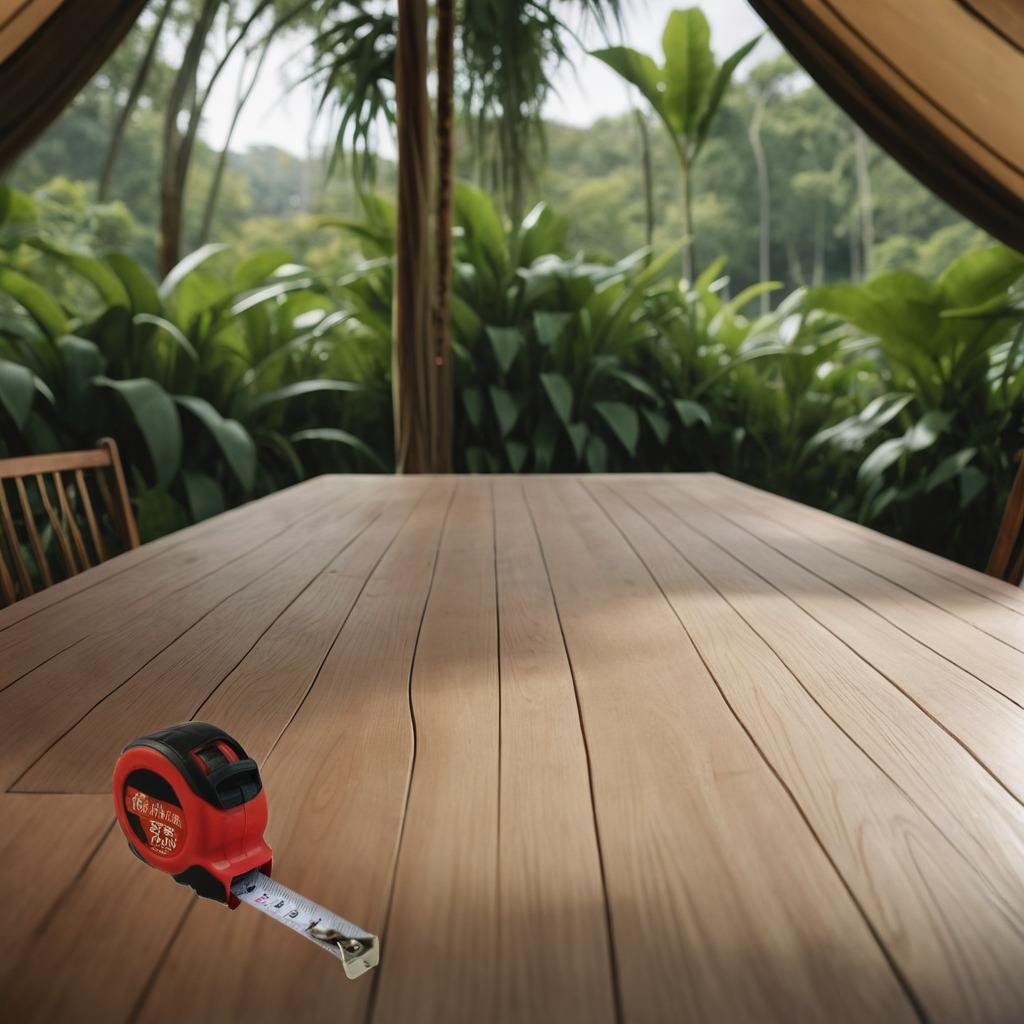
A measuring tape is lying on the wooden table in the workshop tent.